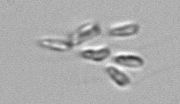
Label: Dinobryon